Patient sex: M
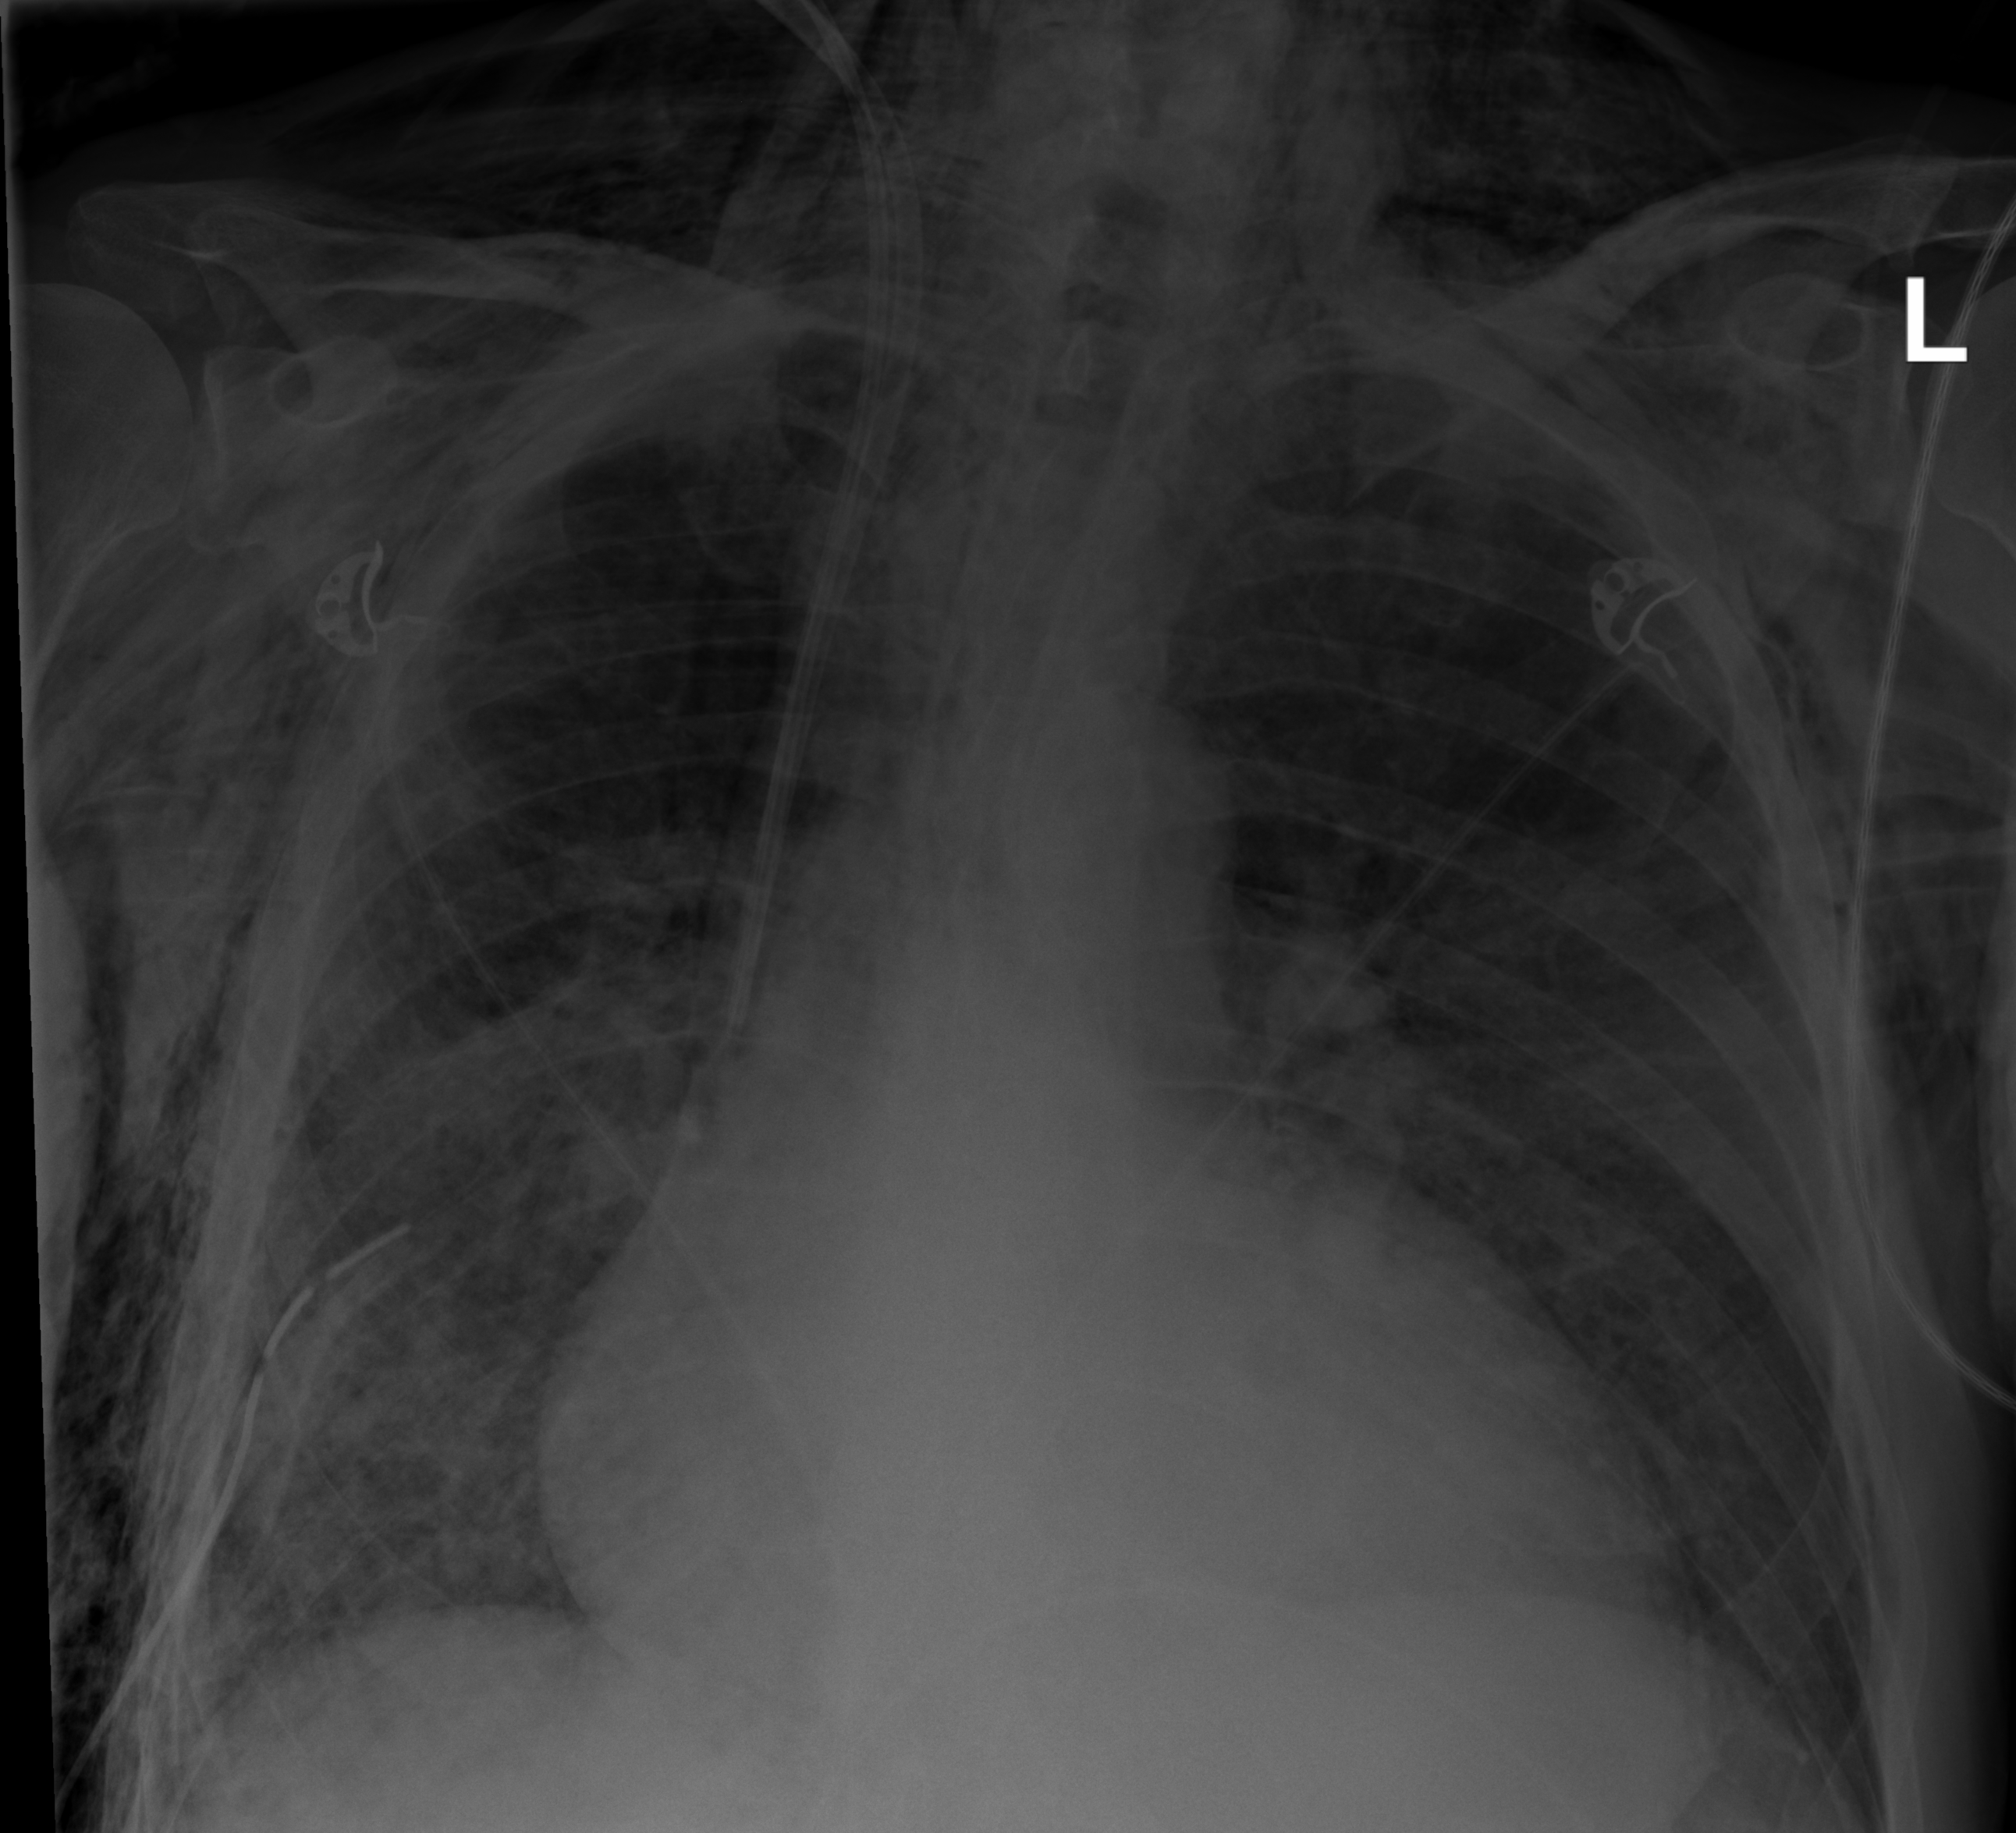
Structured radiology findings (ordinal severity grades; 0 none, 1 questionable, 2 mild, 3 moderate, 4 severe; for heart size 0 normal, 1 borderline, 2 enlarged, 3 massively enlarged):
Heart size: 2
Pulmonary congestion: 2
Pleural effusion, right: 0
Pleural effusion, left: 0
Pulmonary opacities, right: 2
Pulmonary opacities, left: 2
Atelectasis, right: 2
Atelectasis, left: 2